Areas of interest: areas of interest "Home Furnishing and Building Materials Market"
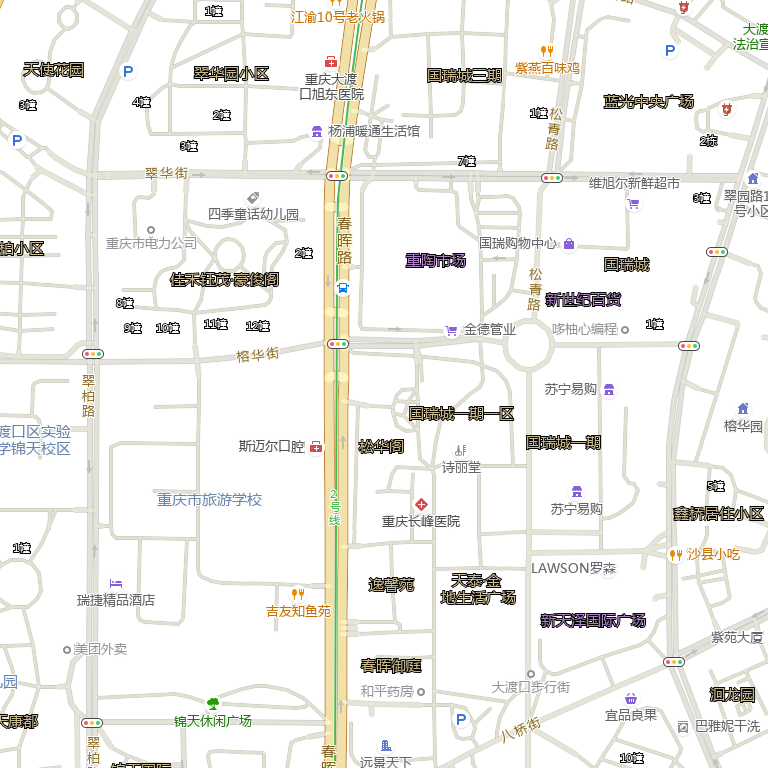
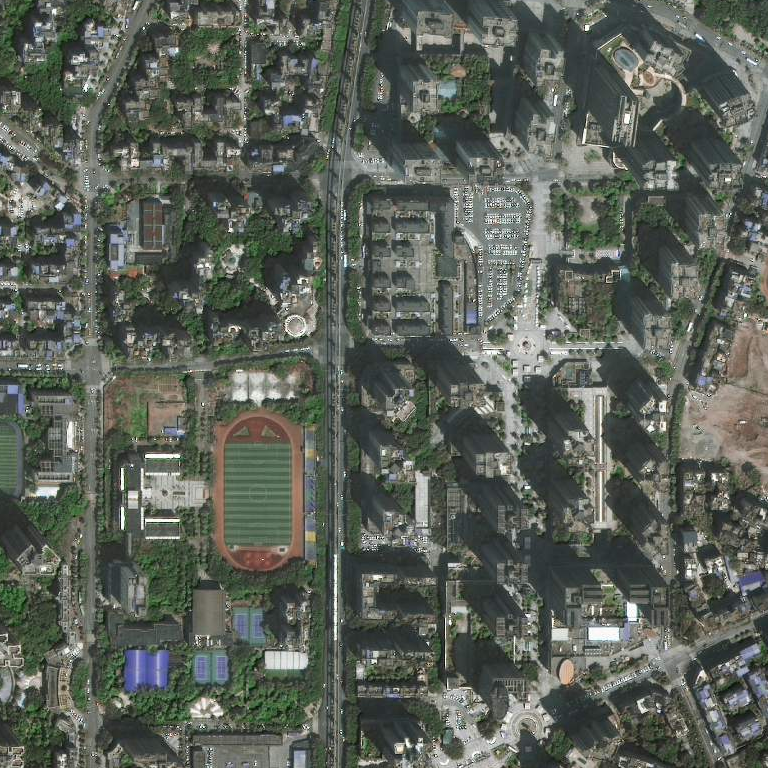